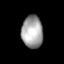
Tissue: lung
Cell type: Epithelial cells
Senescence score: 0.1706
Nuclear area (px): 678
Mean DAPI intensity: 161.791